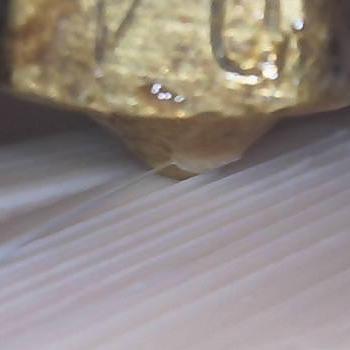
Flow rate: 168%